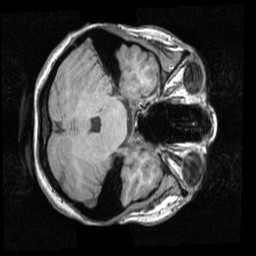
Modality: T1w
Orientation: axial
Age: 24
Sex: female
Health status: healthy